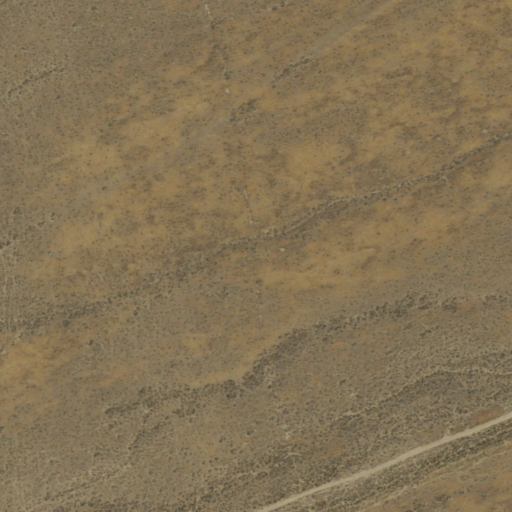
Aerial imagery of valley in Nevada named Cottonwood Canyon containing only shrub